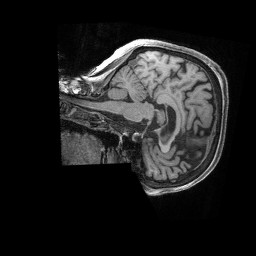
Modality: T1w
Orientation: sagittal
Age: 73
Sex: female
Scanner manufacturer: siemens
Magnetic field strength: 3 T
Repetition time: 2.4 s
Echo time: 0.00228 s